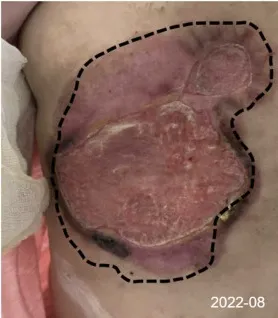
Appearance and clinical sign at initial diagnosis and after 2 cycles of treatment. (D) Changes in the right chest mass appearance after 2 cycles of treatment, compared with initial diagnosis (black dashed lines).
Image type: radiology (ct)